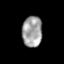
Tissue: skin
Cell type: Epithelial cells
Senescence score: 0.2639
Nuclear area (px): 605
Mean DAPI intensity: 160.311